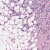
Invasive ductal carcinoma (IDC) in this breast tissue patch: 1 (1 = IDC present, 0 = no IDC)